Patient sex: M
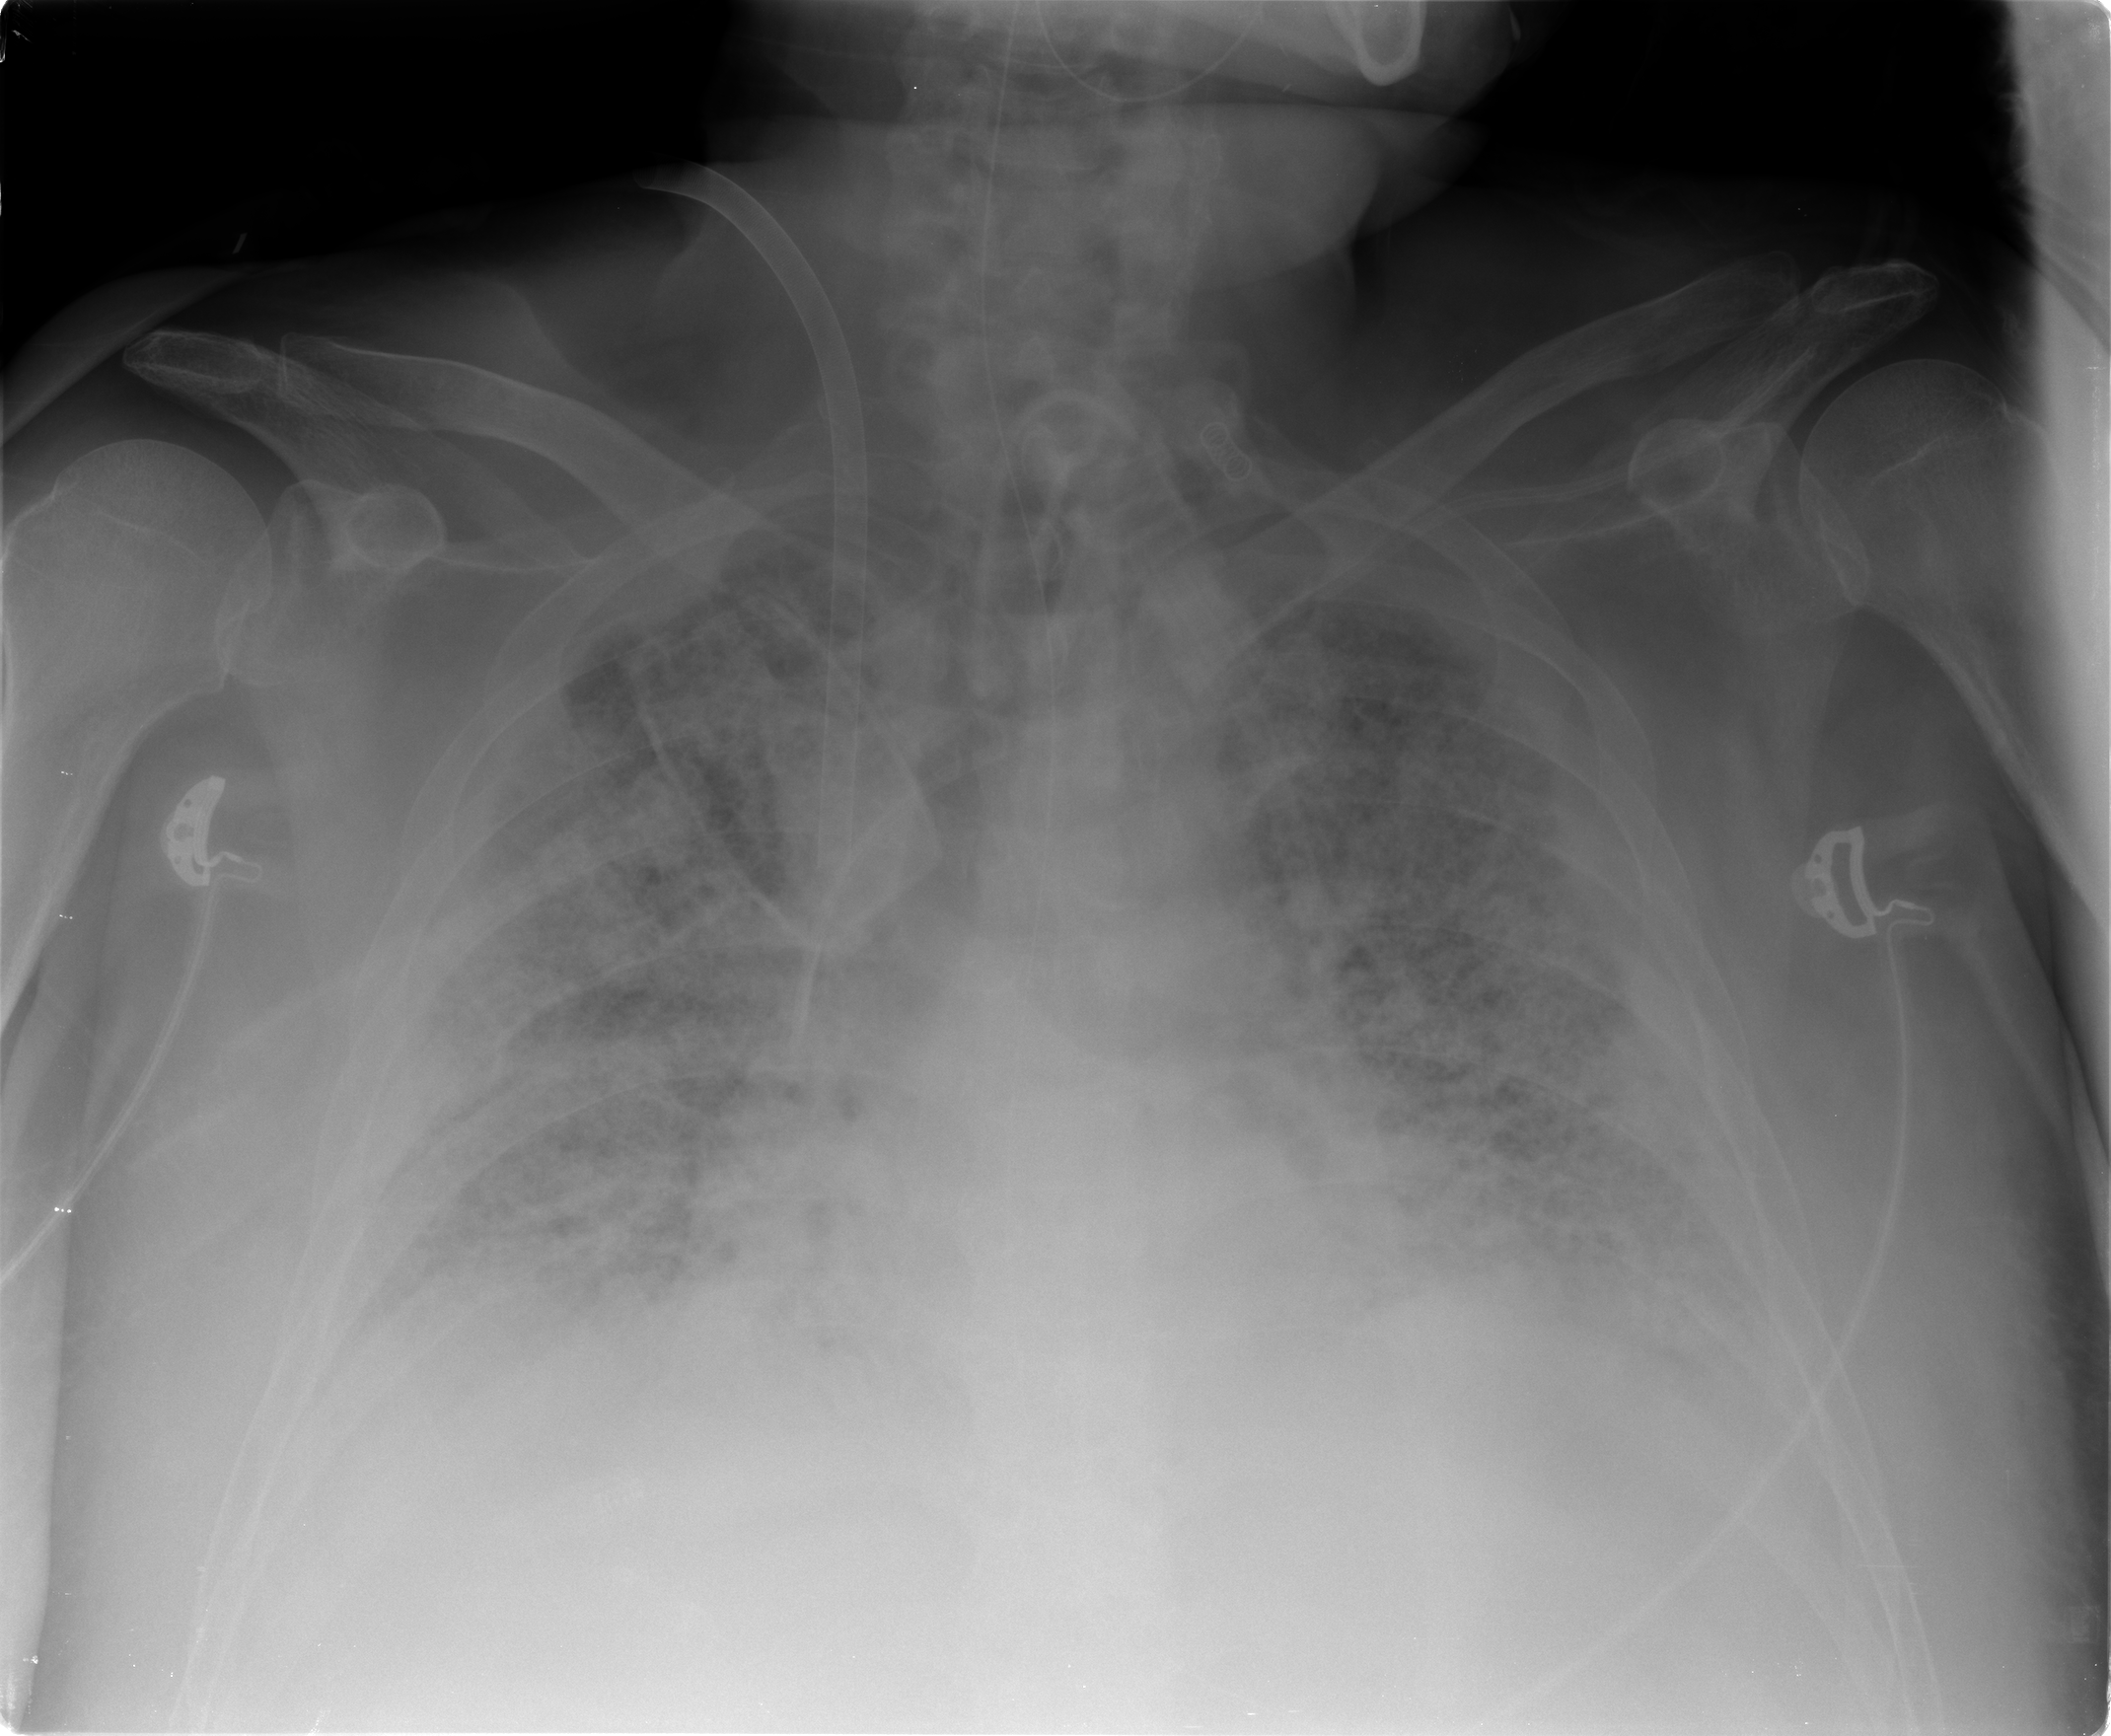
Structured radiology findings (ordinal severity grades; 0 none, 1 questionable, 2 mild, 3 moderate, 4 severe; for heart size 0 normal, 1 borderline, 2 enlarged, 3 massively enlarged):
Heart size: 2
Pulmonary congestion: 4
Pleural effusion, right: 2
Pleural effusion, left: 2
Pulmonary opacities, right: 4
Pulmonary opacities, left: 4
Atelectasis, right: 3
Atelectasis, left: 3